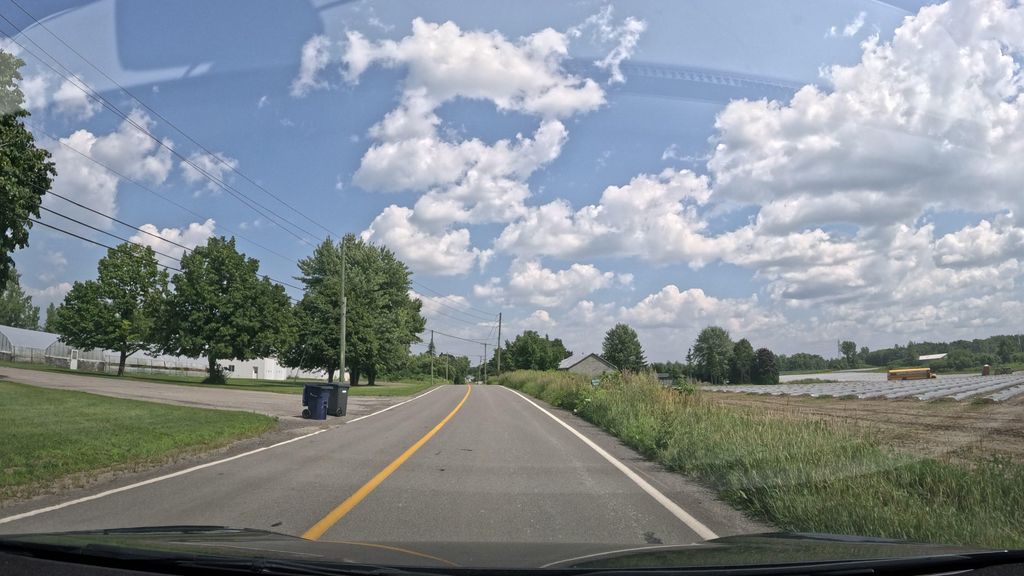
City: montreal